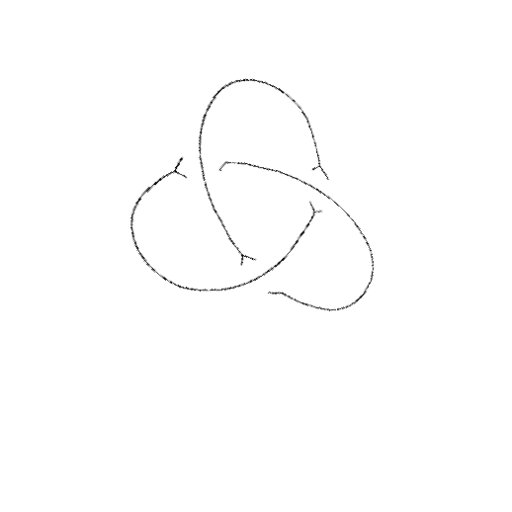
Crossing number: 3